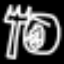
Label: fork